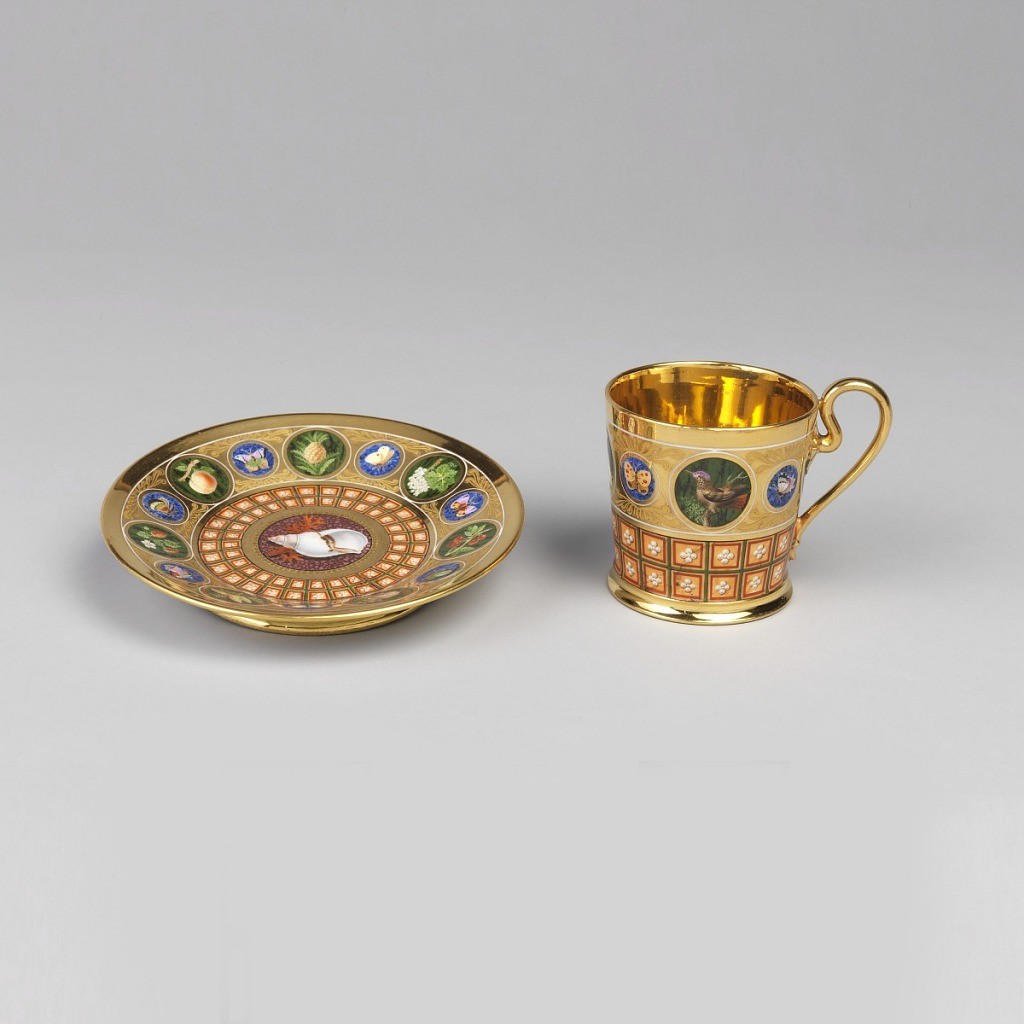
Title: Cup, from a Breakfast Service (Tasse; Déjeuner Mosaïque Florentine)
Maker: Sèvres Porcelain Manufactory, French, established 1756
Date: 1813
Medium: hard paste porcelain, vitreous enamel, gold
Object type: cup
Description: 1981-38-5: Circular form with alternating large roundels of f...;     1981-38-6: Flat-based cup with straight sides, tapered slight...